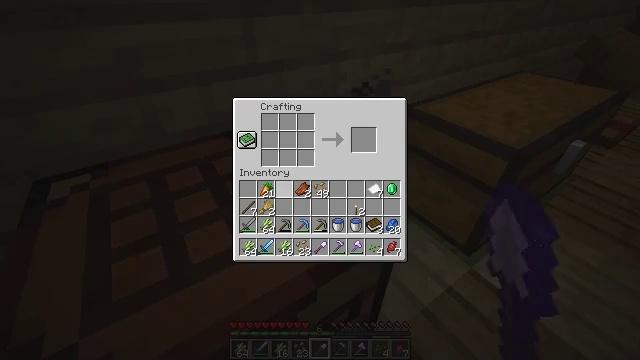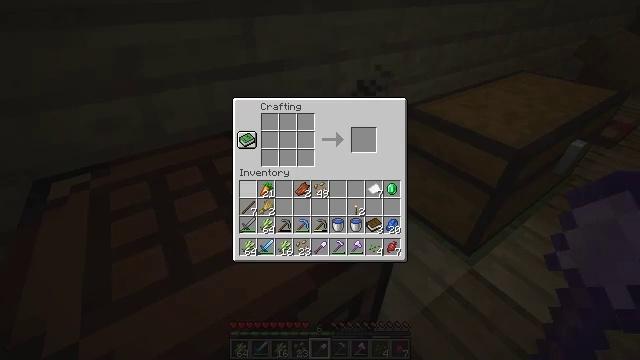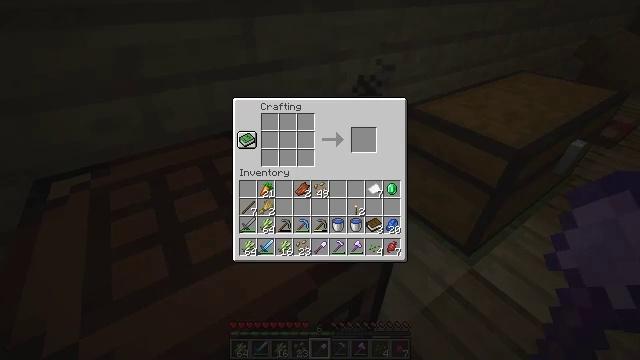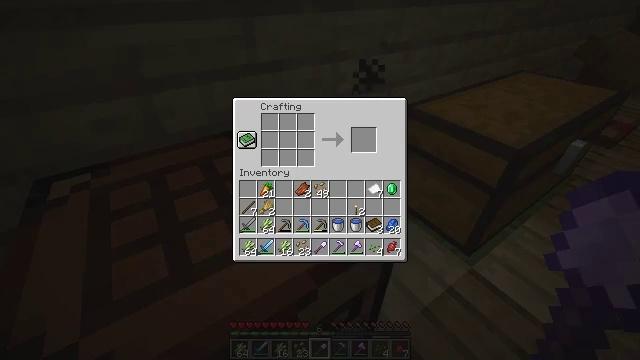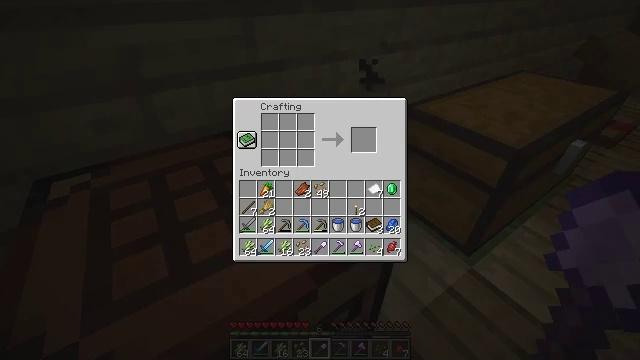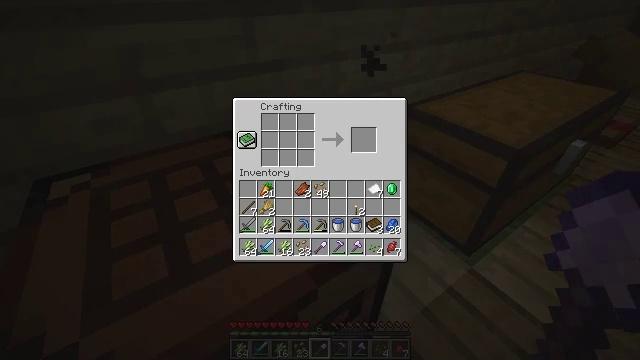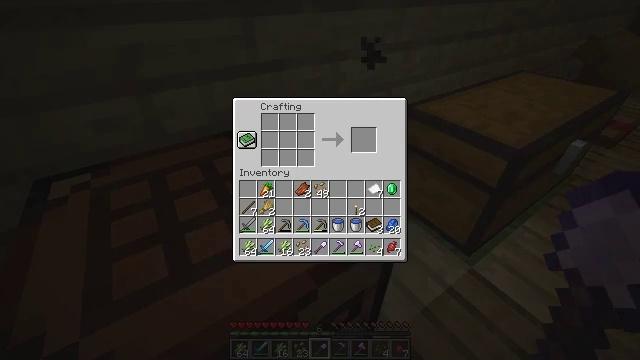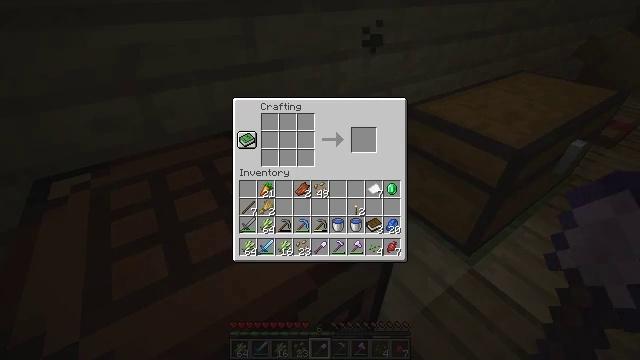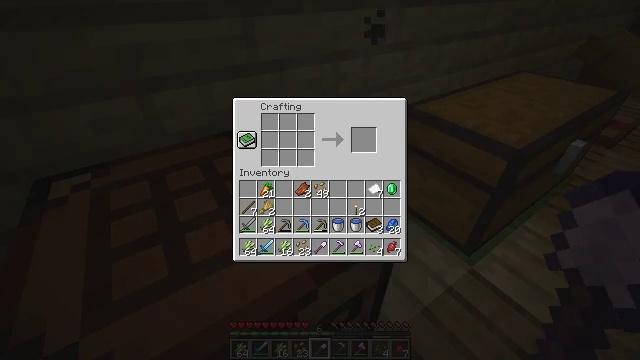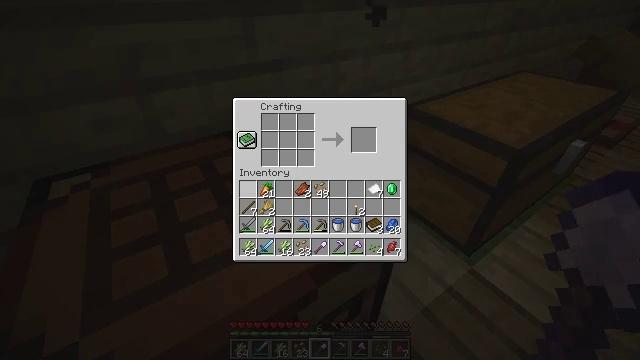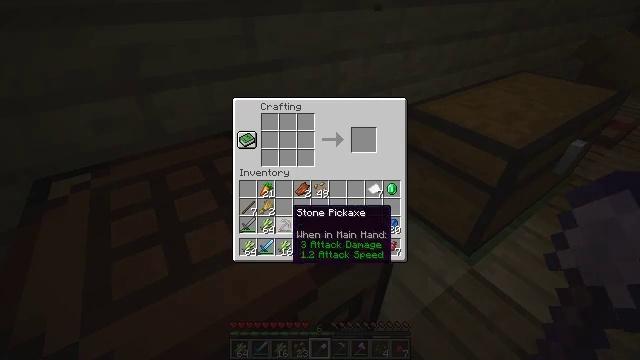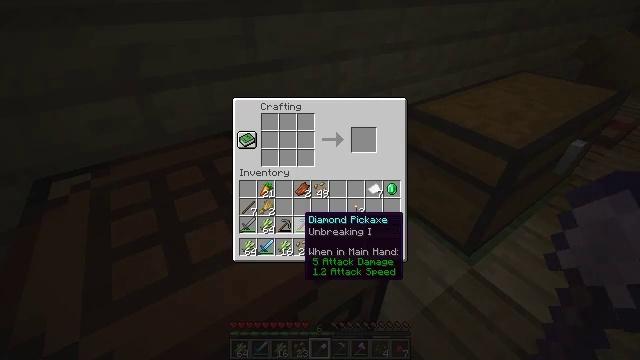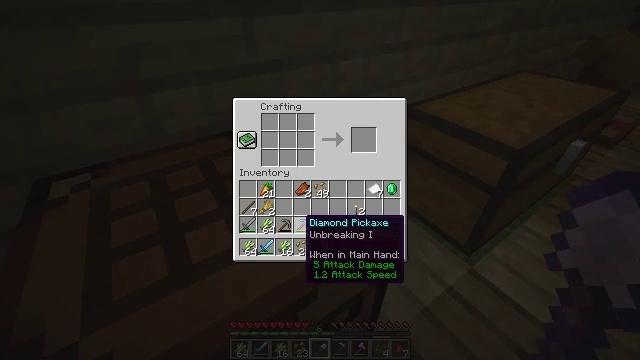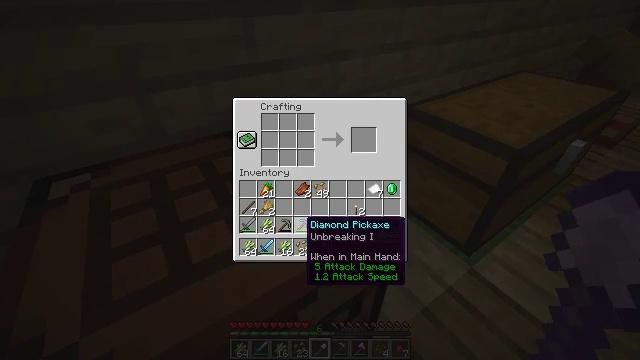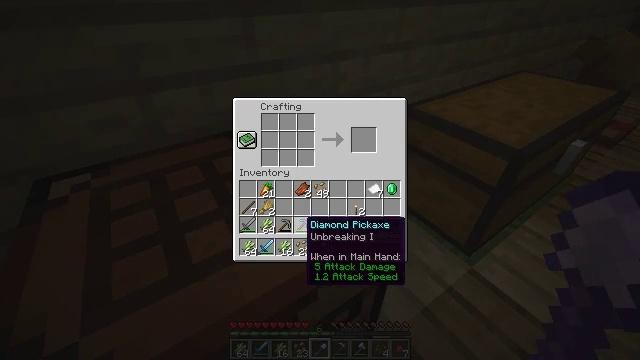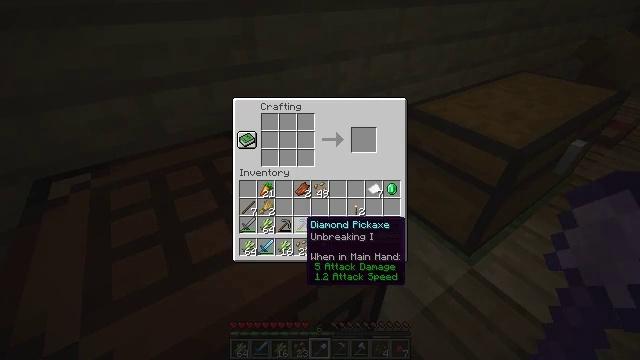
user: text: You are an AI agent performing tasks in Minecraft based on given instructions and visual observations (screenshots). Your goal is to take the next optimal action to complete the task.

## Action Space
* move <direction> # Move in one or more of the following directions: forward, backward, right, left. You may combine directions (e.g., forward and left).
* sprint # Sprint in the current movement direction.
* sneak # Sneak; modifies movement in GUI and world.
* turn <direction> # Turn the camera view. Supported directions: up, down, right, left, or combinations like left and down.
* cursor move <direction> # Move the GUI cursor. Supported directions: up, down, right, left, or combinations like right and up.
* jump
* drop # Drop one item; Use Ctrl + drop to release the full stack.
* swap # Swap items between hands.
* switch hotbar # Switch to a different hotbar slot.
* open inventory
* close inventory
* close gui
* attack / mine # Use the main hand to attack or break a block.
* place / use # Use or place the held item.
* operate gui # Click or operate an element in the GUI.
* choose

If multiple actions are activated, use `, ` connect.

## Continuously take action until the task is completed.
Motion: motion action
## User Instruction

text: Utilize the crafting table to make paper.
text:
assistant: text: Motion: cursor move left
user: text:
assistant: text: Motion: cursor move left
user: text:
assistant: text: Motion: no_op
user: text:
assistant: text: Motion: no_op
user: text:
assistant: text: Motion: no_op
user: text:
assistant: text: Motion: no_op
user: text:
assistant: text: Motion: no_op
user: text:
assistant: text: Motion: no_op
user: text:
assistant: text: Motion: cursor move right and down
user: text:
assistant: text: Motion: cursor move right and down
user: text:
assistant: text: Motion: cursor move right and down
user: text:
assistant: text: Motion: no_op
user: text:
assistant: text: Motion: no_op
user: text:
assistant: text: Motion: no_op
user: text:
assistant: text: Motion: no_op
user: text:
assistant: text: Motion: no_op
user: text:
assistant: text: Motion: no_op
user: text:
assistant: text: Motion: no_op
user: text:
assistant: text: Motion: cursor move left
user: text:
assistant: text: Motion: no_op
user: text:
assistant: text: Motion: no_op
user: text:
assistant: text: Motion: no_op
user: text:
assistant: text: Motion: no_op
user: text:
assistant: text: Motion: no_op
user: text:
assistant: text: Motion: no_op
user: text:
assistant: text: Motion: no_op
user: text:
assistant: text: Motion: no_op
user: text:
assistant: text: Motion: no_op
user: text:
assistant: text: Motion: operate gui
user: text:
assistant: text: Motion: operate gui